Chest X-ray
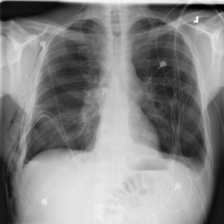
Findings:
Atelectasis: negative
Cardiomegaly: negative
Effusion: positive
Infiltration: negative
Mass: negative
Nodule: negative
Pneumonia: negative
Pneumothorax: positive
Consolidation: negative
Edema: negative
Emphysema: positive
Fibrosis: negative
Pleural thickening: negative
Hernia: negative